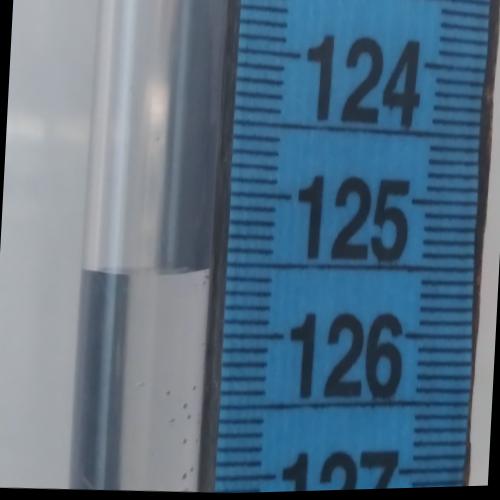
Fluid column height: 125.6 cm